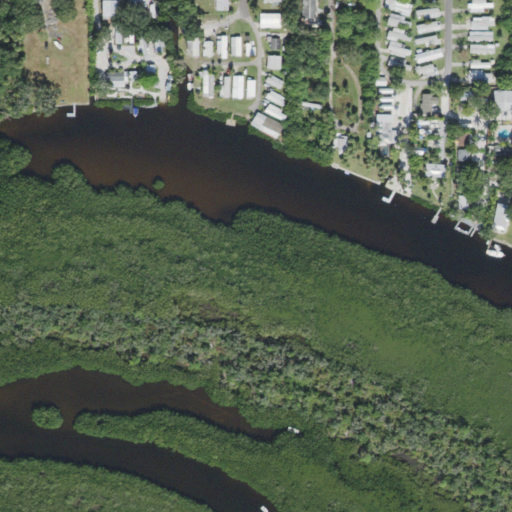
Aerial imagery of island in Florida named Snake Island containing woody wetlands, herbaceous wetlands, medium intensity development, low intensity development, open development, open water, and high intensity development